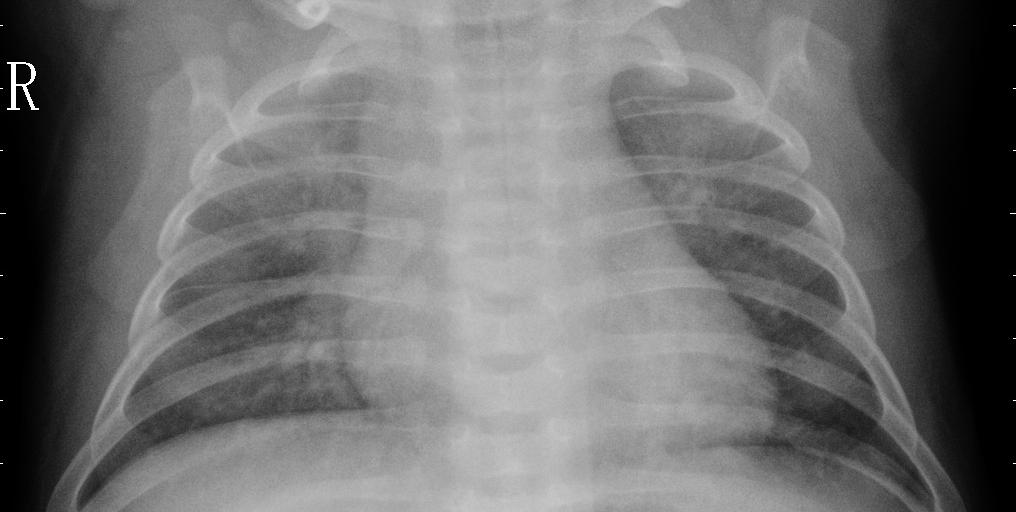
Diagnosis: PNEUMONIA